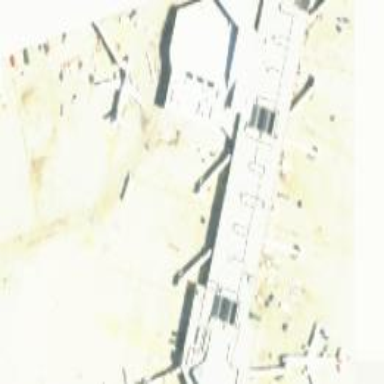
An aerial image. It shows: Airport gate.